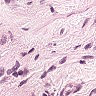
Metastatic tissue present: no